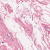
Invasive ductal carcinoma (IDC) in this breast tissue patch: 0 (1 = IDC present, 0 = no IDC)